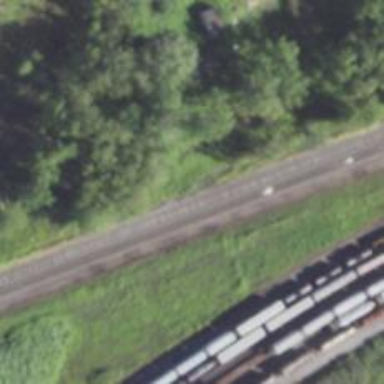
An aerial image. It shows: Abandoned railway.